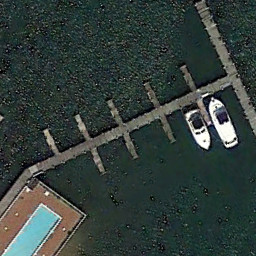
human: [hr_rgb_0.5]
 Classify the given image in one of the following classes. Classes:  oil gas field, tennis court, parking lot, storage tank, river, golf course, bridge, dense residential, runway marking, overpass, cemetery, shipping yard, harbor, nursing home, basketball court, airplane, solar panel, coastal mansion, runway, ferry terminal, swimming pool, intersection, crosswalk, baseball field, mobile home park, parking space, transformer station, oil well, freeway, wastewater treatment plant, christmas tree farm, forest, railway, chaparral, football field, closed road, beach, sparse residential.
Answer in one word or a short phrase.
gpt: ferry terminal